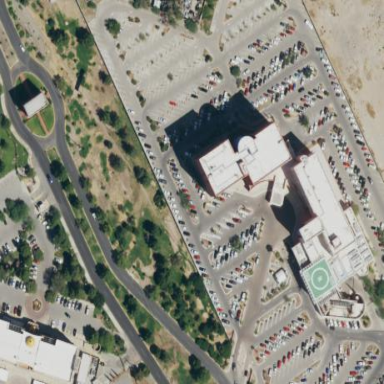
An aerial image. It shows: Hospital.